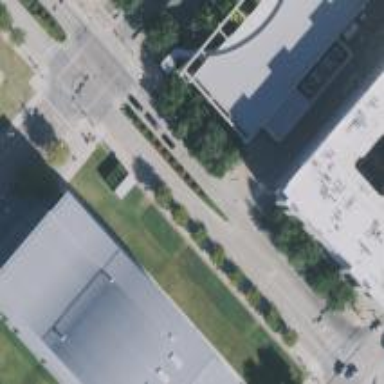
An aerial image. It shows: Tertiary road with separate sidewalk.